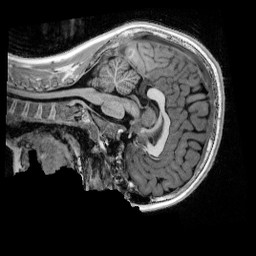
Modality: UNIT1_denoised
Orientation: sagittal
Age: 10
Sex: male
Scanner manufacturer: siemens
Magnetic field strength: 3 T
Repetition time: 4 s
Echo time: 0.00303 s